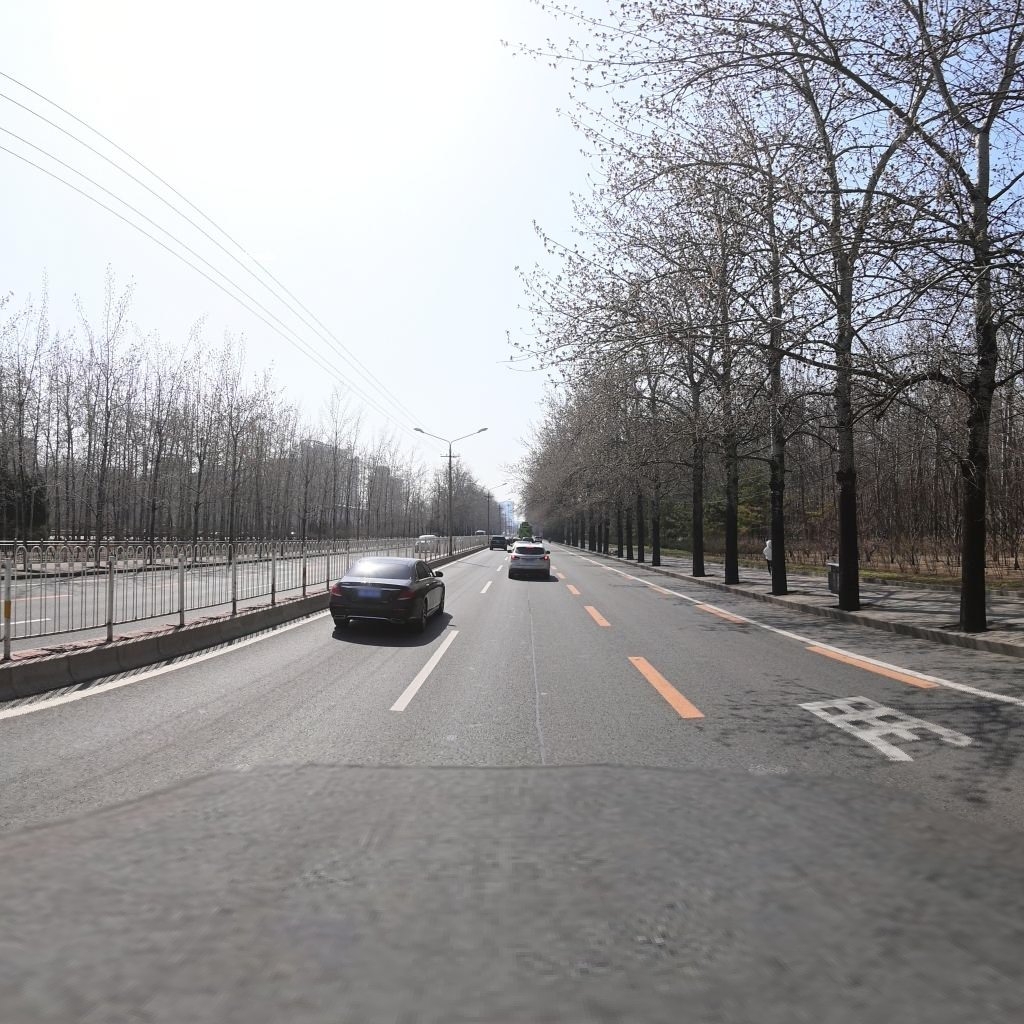
Region: Chaoyang
Road damage annotations: longitudinal patch